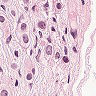
Metastatic tissue present: yes